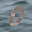
Label: 0